Interaction volume radius: 5 \u00c5
Interaction volume height: 20 \u00c5
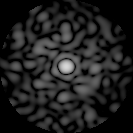
Disorder parameter: 0.7859